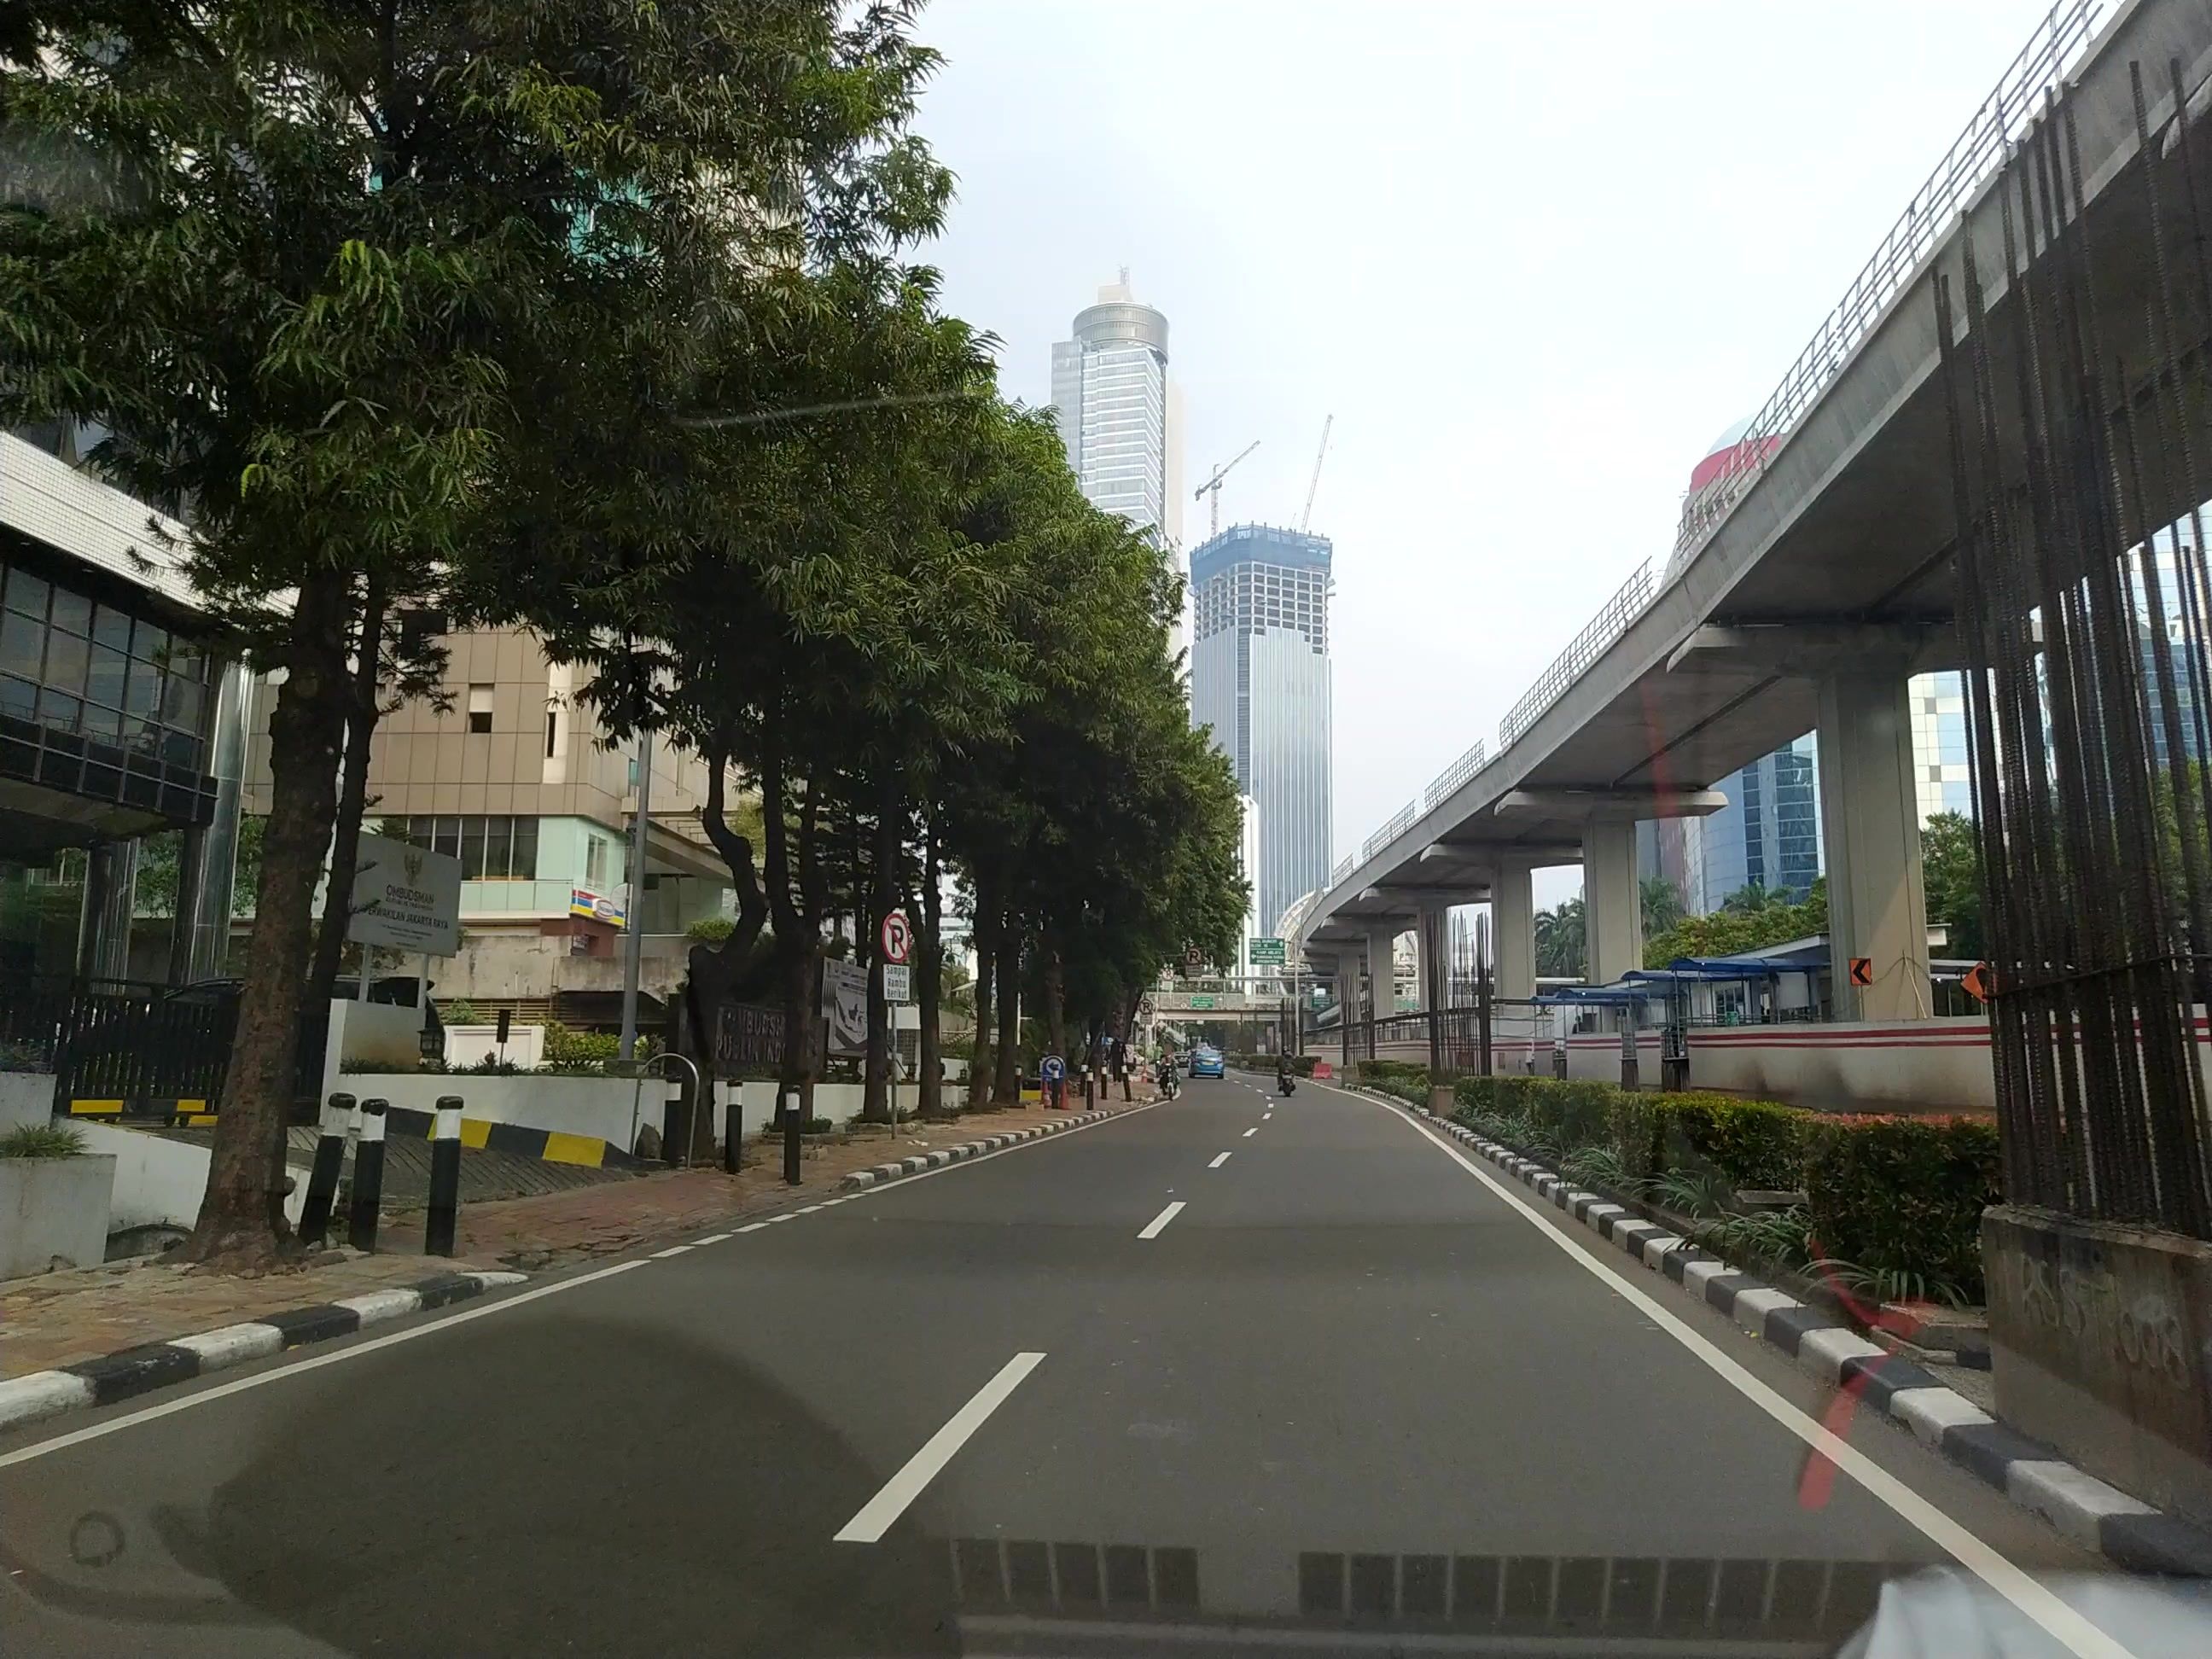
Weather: cloudy
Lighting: day
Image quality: good
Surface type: driving surface
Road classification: primary
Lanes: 2
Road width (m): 7
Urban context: urban centre
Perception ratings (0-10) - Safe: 5.5, Lively: 7.66, Beautiful: 5.24, Boring: 4.11, Depressing: 2.78, Wealthy: 6.68